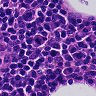
Metastatic tissue present: no